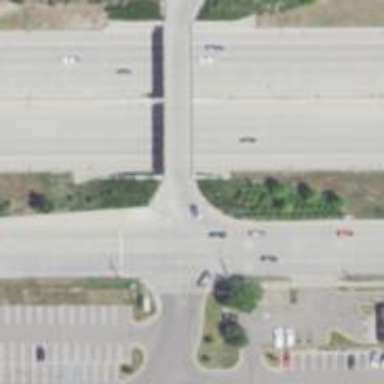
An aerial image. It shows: Secondary link road.